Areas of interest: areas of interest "Natural Stage"
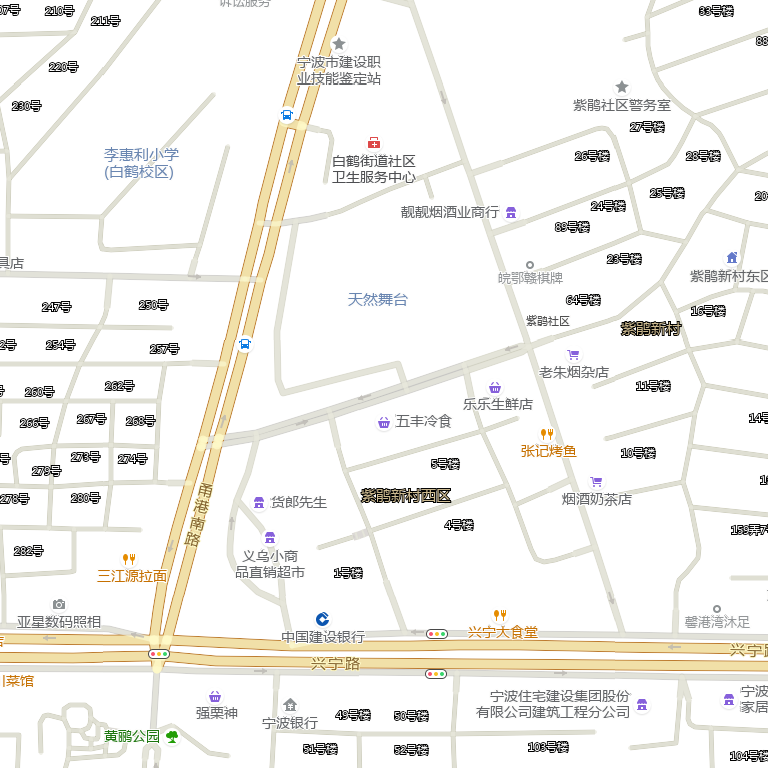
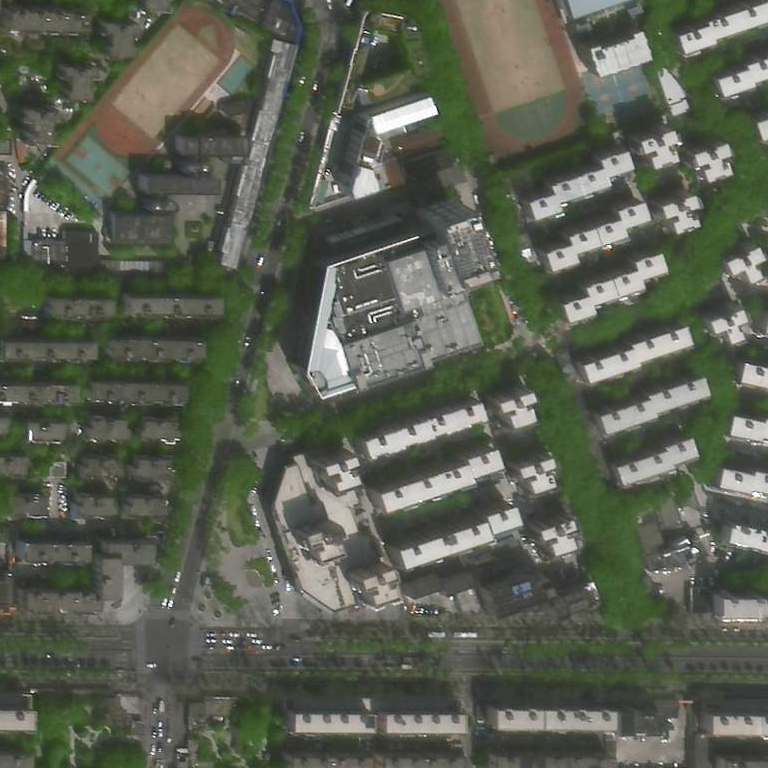